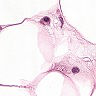
Metastatic tissue present: yes